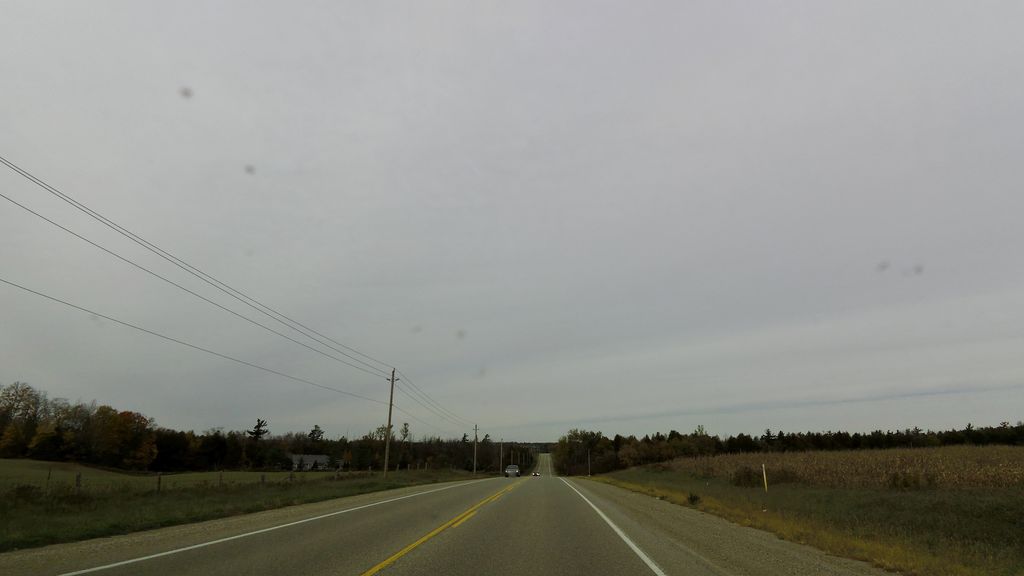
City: kitchener-waterloo